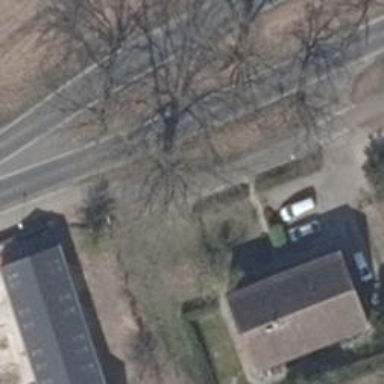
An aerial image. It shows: Asphalt sidewalk.